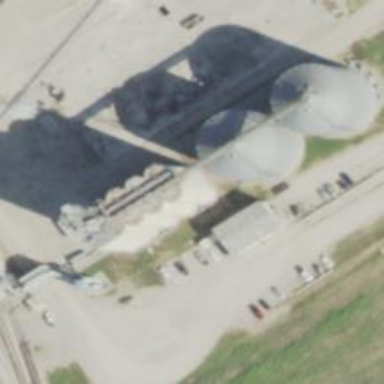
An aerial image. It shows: Silo.